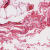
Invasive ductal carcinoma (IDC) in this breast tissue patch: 0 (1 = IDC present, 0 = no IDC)